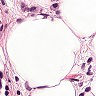
Metastatic tissue present: no